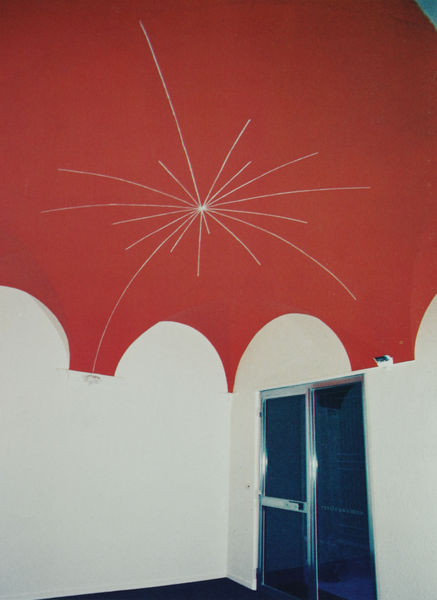
Titel: A six-inch (15 cm) grid covering a red ceiling
Künstler: Sol Lewitt
Schlagwörter: blau, himmel, weiß, fenster, glas, lampe, raum, tür, rot, schirm, wand, häuser, sonne, boden, decke, ecke, bogen, linien, silhouette, metall, foto, bögen, wände, kuppeln, orient, stern, strahlen, linie, strahl, photo, zentrum, sol, lewitt, installation, feuerwerk, sol lewitt, marrokanisch